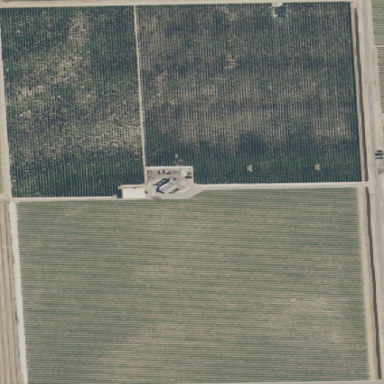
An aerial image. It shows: Vineyard with grape crops.